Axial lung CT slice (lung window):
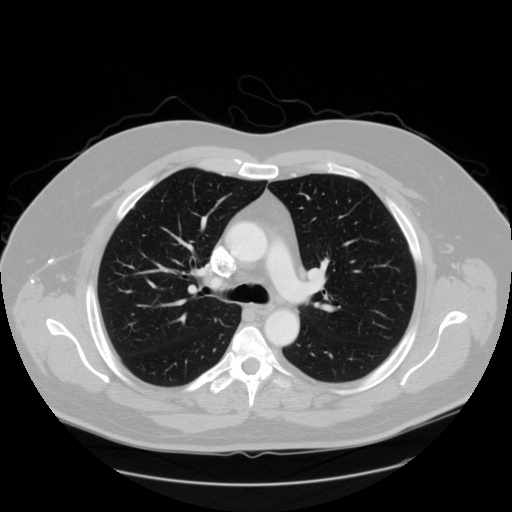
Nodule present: no